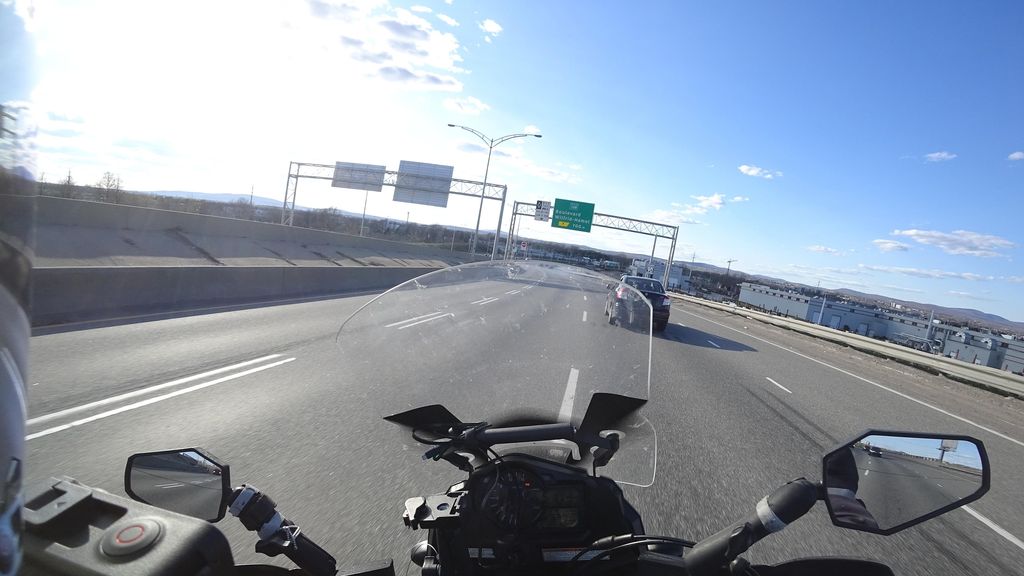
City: quebec_city